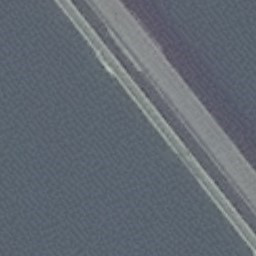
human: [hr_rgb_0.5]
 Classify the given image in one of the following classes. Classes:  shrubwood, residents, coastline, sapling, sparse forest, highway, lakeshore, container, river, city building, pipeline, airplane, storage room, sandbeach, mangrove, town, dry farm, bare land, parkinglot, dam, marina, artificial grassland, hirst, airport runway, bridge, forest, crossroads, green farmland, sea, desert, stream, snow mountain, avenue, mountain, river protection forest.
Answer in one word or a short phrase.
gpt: bridge